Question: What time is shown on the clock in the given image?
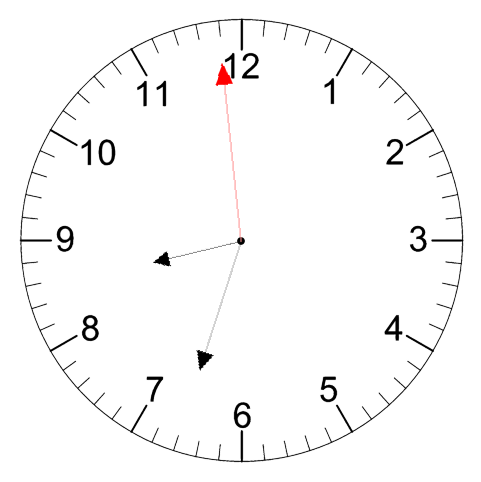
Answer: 08:32:59